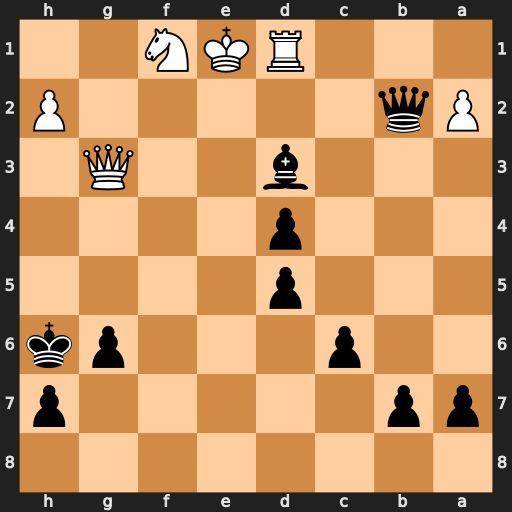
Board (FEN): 8/pp5p/2p3pk/3p4/3p4/3b2Q1/Pq5P/3RKN2
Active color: b
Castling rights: -
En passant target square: -
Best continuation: Qe2#